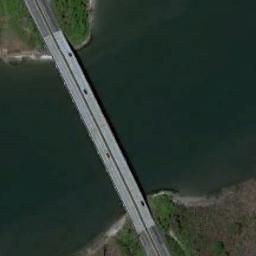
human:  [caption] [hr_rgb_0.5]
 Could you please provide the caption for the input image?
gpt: A bridge connects the land on both sides of the turquoise river  There are many cars on the bridge .

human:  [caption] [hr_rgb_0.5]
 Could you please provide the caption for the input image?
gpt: The water under the bridge is green .

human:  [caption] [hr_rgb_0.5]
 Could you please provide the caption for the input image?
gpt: There is a bridge with some cars over the river next to many trees .

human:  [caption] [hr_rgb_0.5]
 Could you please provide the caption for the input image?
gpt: A bridge built on a dark green river and some green plants on both sides of the river .

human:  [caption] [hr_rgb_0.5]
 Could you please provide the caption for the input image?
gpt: Many trees are around the bridge .